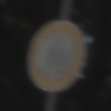
Verkehrszeichen: VerbotFahrzeugeAllerArt
Umgebung: Outdoor, Nature
Tageszeit: MorningAfternoon
Wetter: Clear
Licht: Natural
Jahreszeit: NotSpecified
Kontrast: LowContrast